Field crop: maize
Growth stage: 2
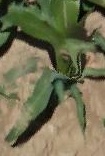
Species: maize